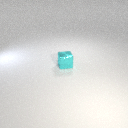
small cyan metal cube